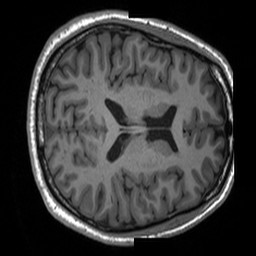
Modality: T1w
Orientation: axial
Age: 47
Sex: male
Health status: healthy
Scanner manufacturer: siemens
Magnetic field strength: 3 T
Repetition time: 2 s
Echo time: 0.00203 s